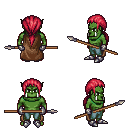
a pixel art fantasy rpg character, male body template, orc, green skin, brown cape, teal pants, ruby red ponytail hairstyle, metal gloves, metal boots, spear, four views (front, back, left, right), 2x2 character sprite sheet, small pixel art, hard edges, no anti-aliasing